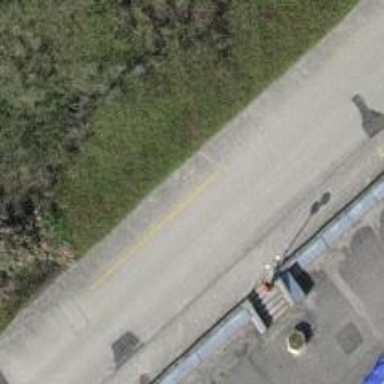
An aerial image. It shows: Set of steps on the road.